Aerial crown-view tile of a tropical tree (Barro Colorado Island, Panama), acquired 20250915:
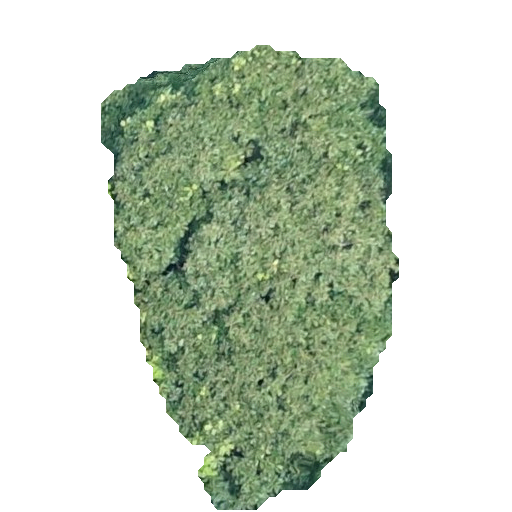
Species: Dipteryx oleifera
GBIF accepted scientific name: Dipteryx oleifera
Crown area: 146.262 m²